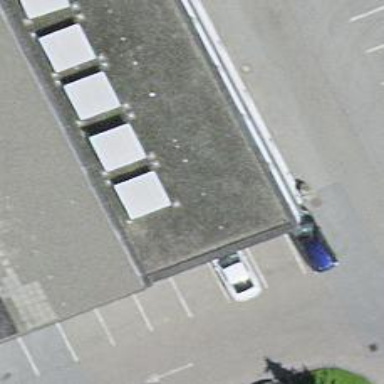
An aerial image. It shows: Charging station.